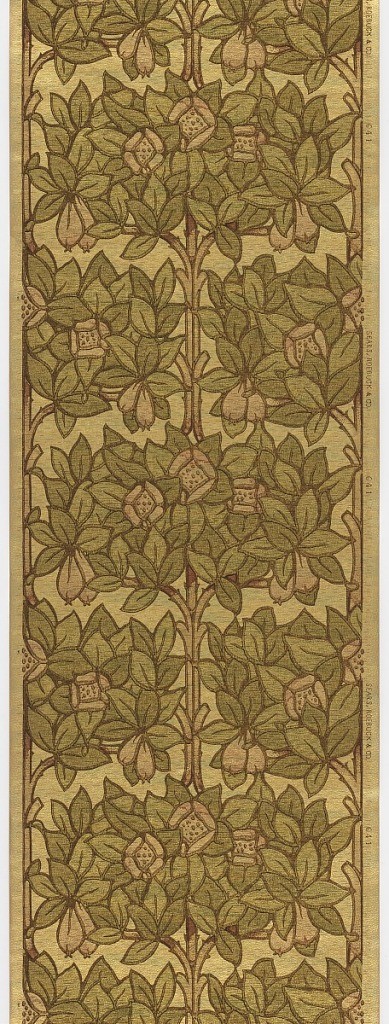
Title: The Golden Tiffany
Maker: Sears, Roebuck and Co., founded 1886
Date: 1914
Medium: Machine printed on embossed paper
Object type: Sidewall
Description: Blocks of foliage grow off a central trunk.  The foliage is arranged in ashlar block fashion.  The background is printed with an irridescent pigment, inspired by the Tiffany favrile glass.